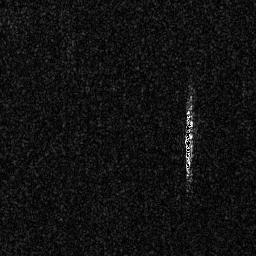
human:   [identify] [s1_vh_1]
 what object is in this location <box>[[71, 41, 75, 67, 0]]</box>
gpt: <ref>1 medium ship at the right</ref>